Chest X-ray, AP view. Patient: 42 years old, sex M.
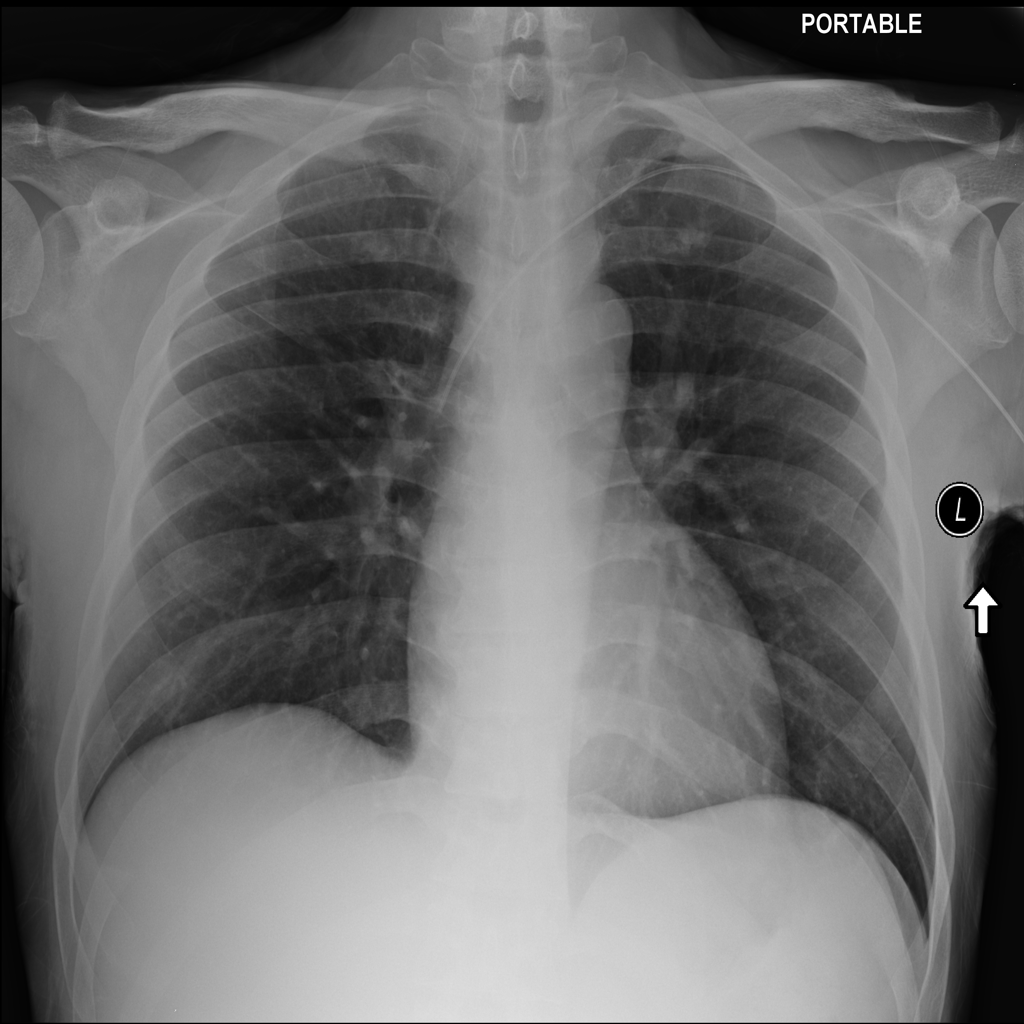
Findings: No Finding